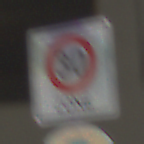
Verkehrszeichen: BeginnZone30
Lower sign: EingeschraenktesHalteverbot
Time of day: Midday
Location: Roofed (Urban)
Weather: Overcast
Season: NotSpecified
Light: Artificial